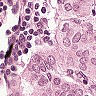
Metastatic tissue present: yes